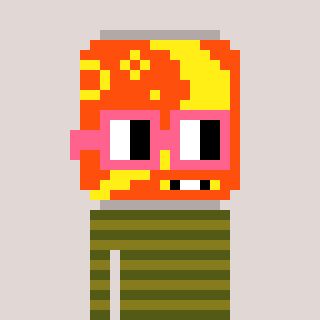
a pixel art character with square pink glasses, a pop-shaped head and a gunk-colored body on a warm background